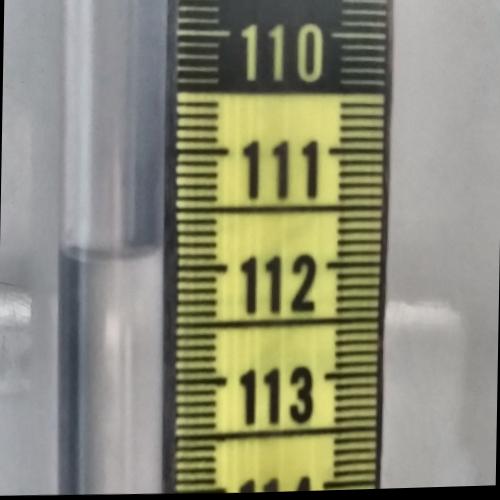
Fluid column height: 111.9 cm